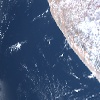
Label: water